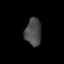
Tissue: lung
Cell type: Epithelial cells
Senescence score: 0.5427
Nuclear area (px): 439
Mean DAPI intensity: 73.998